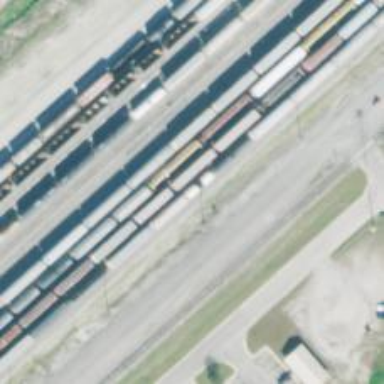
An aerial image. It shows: Railway yard.